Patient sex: F
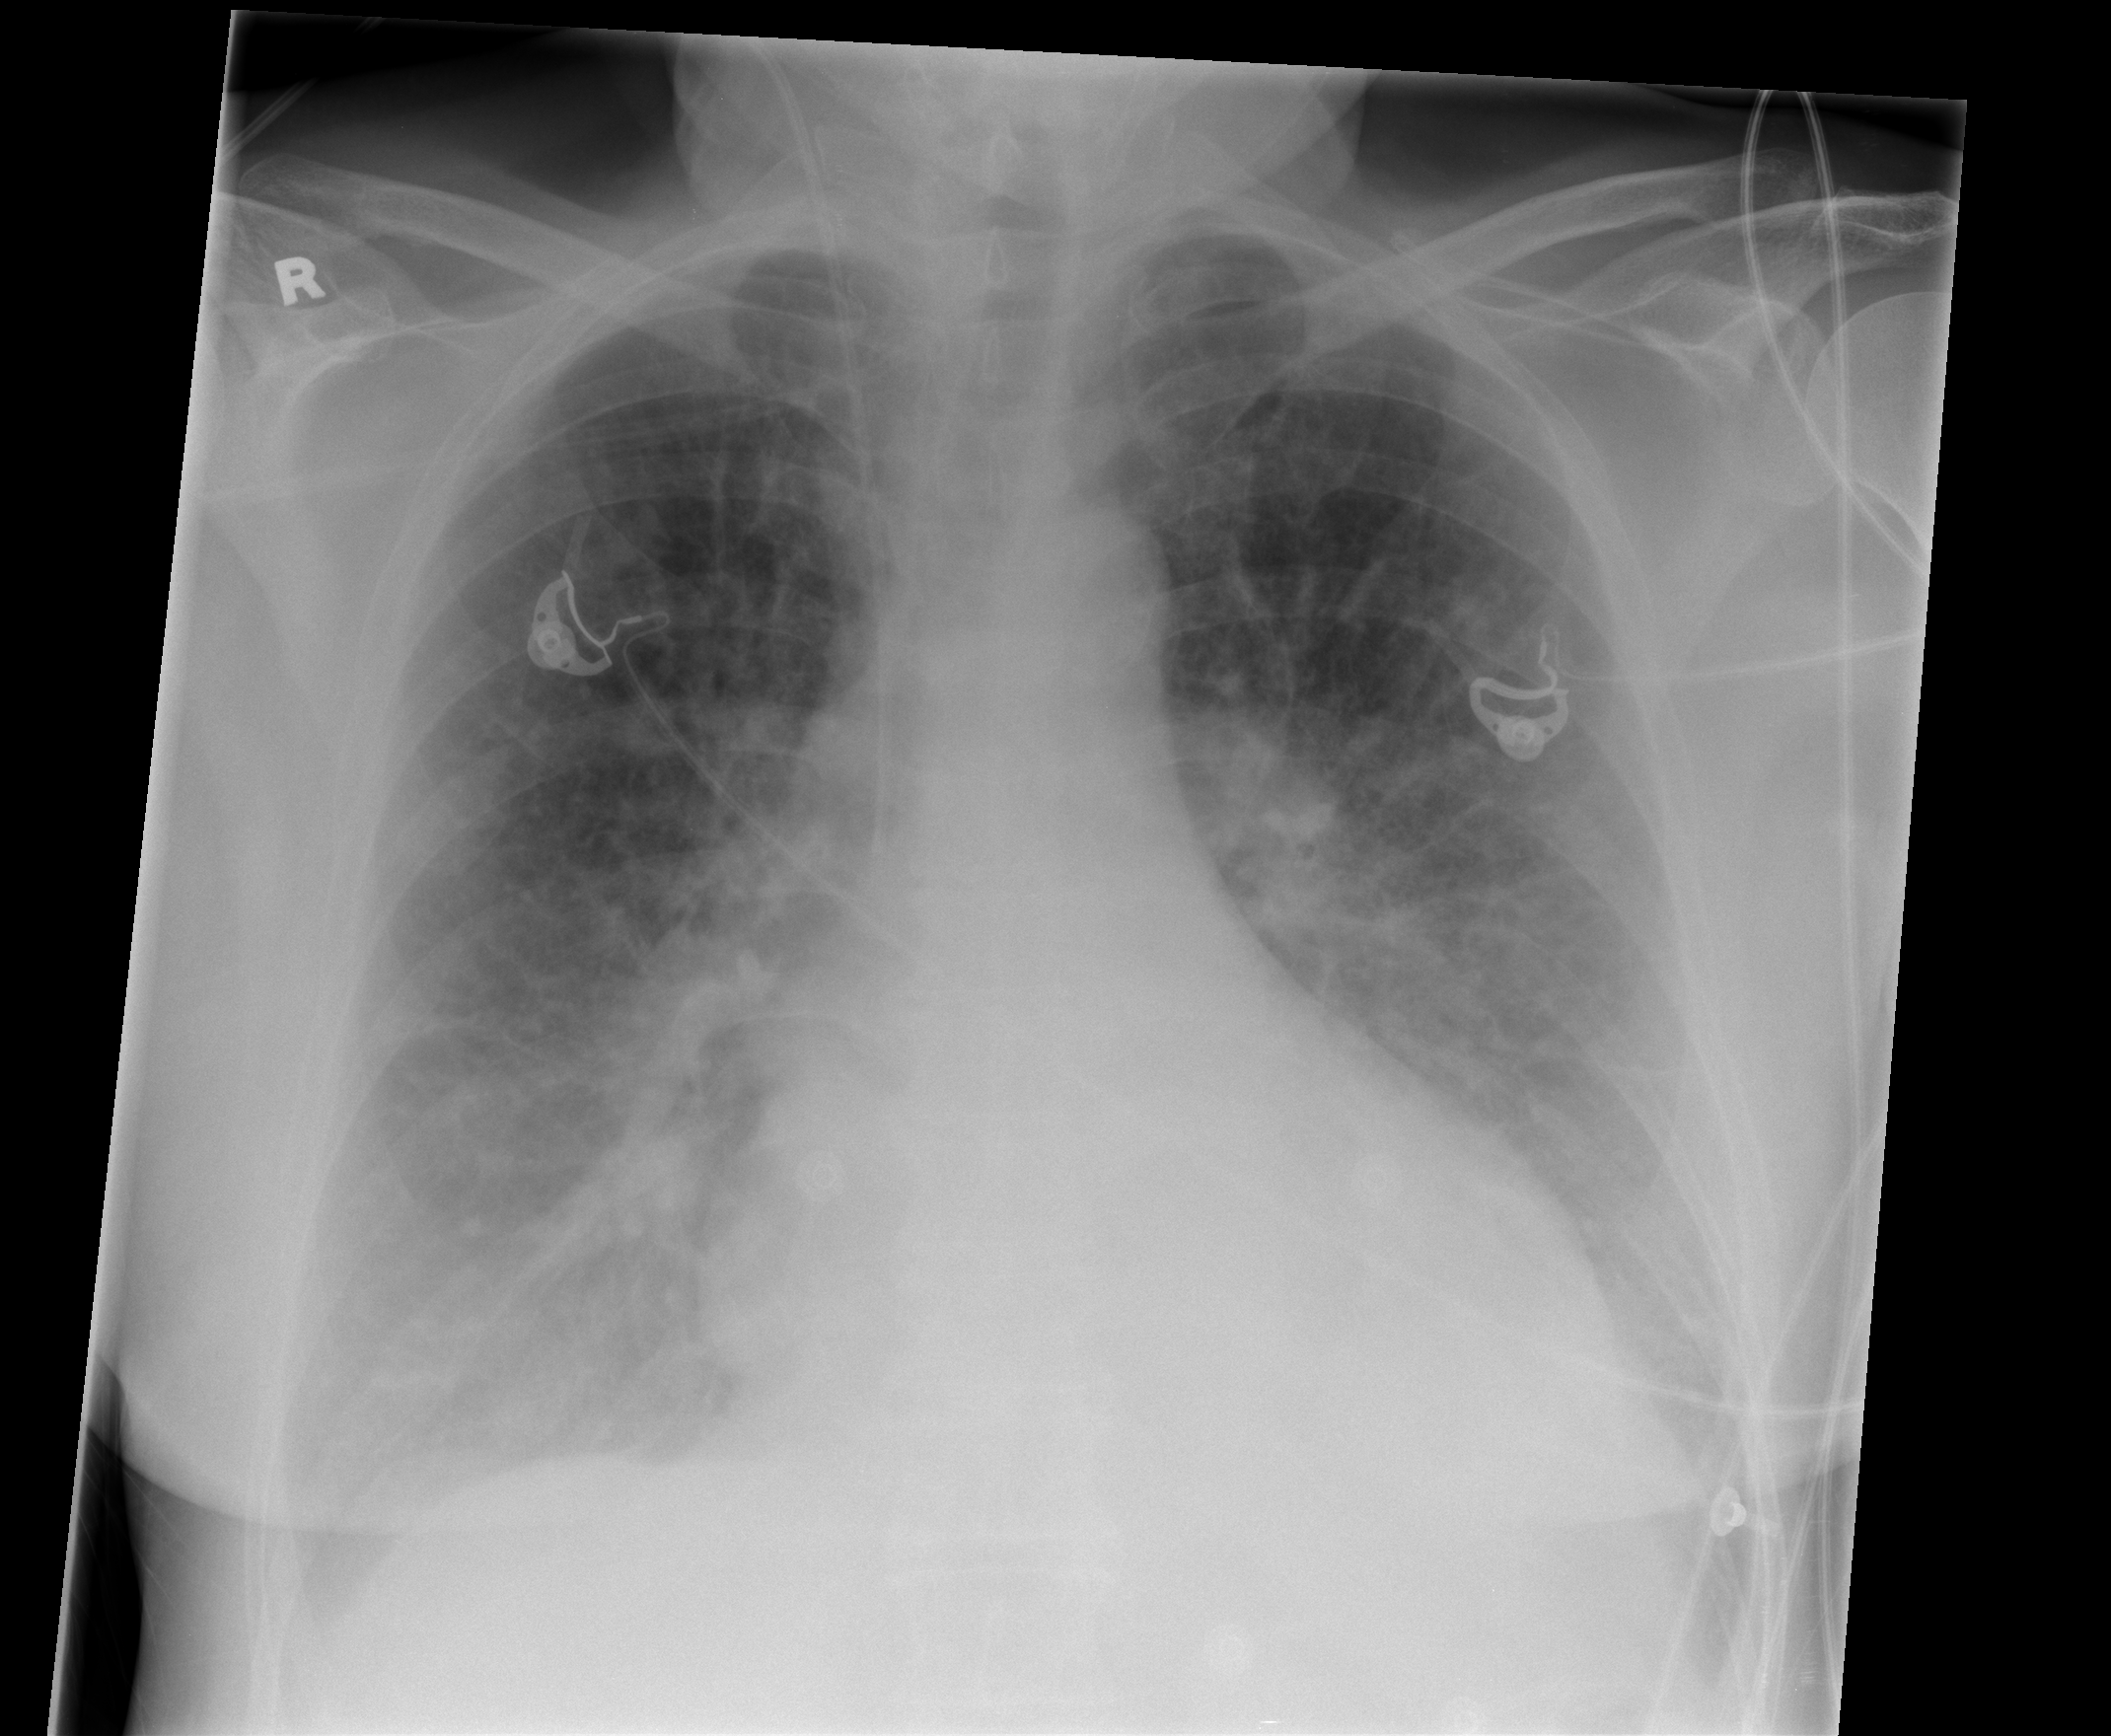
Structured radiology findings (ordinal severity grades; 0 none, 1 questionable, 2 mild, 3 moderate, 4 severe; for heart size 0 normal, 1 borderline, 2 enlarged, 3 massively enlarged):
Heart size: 2
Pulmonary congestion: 3
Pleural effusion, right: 2
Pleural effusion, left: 2
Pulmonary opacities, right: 0
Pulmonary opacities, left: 0
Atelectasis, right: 2
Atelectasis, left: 2